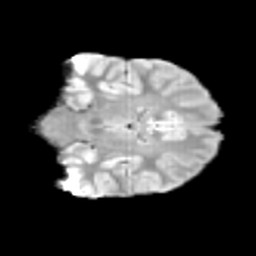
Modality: T2w
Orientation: coronal
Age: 12
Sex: male
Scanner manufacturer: siemens
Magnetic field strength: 3 T
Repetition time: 3.8 s
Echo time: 0.07 s